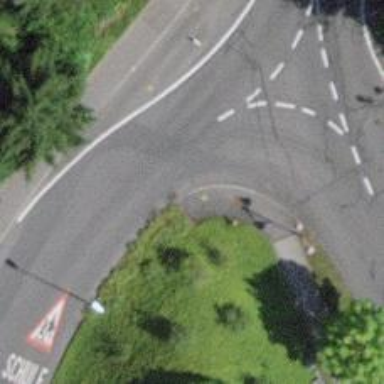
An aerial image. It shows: Kerb barrier.